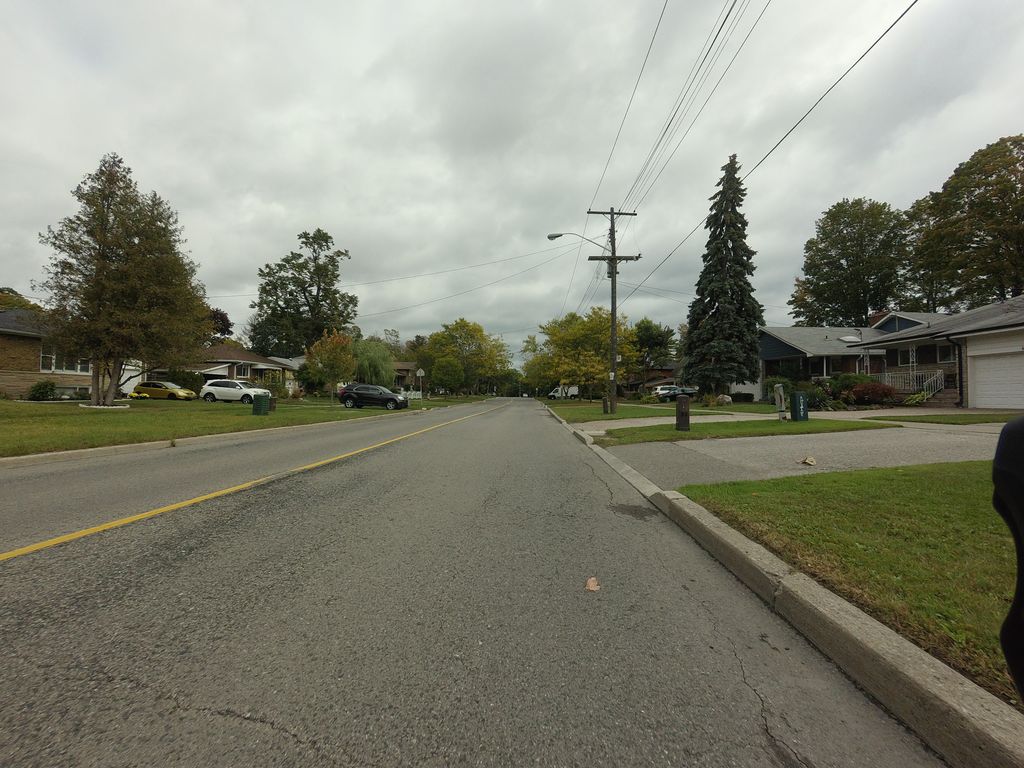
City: toronto